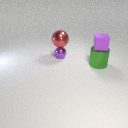
large green metal cylinder below small purple rubber cube